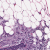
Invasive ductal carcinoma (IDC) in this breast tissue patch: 1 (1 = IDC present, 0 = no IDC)